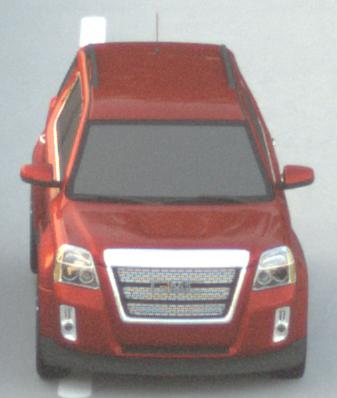
Make: GMC
Model: Terrain
Detailed model: Gen. 1
Model produced from: 2009
Model produced until: 2017
Doors: 5
Color: red
Road condition: dry road
Daytime: sunrise or sunset
Contrast: low contrast